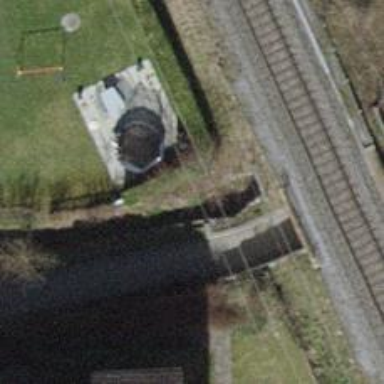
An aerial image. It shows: Tunnel.